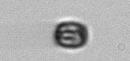
Label: Thalassiosira